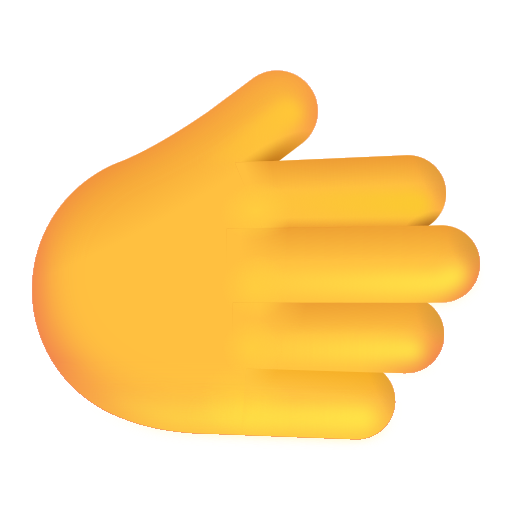
rightwards hand color default